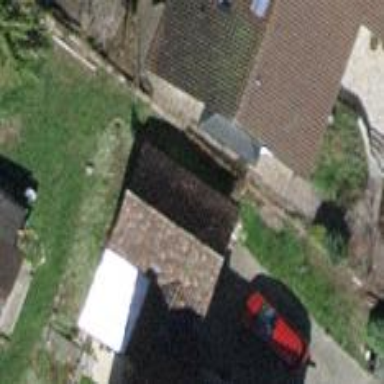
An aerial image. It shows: Garage building.